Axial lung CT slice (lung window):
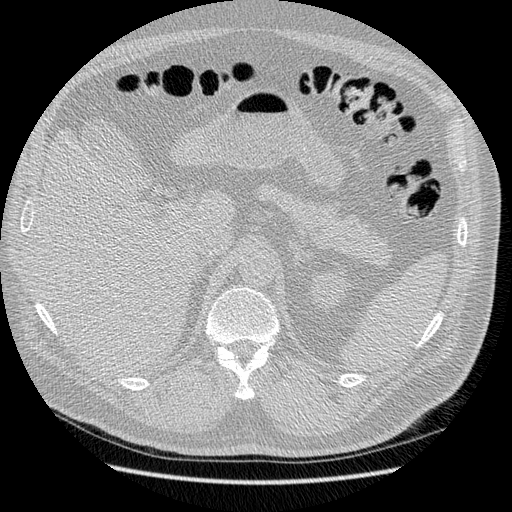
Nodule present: no